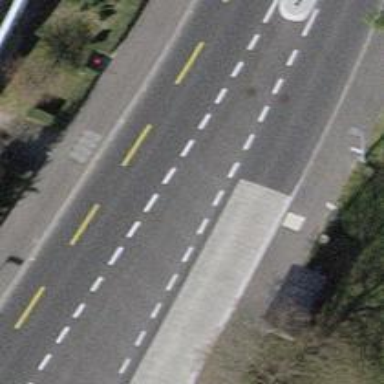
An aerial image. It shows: Bus stop with designated stop position for public transport.